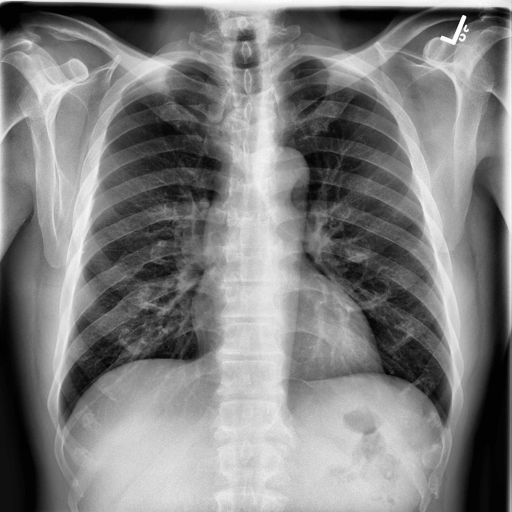
Finding: NORMAL